Question: I am creating many button from JSON using java code
'''
Relativelayout rl = (Relativelayout) findById(R.id.layout_productos);
...
JSONArray jsonArray = new JSONArray(tmp.getString("productos"));
Button bt[] = new Button[jsonArray.length()];
for (int i = 0; i < jsonArray.length(); i ++){
final float scale = getResources().getDisplayMetrics().density;
int padding_40dp = (int) (40 * scale + 0.5f);
RelativeLayout.LayoutParams params = new RelativeLayout.LayoutParams(RelativeLayout.LayoutParams.WRAP_CONTENT, padding_40dp);
bt[i] = new Button(DetalleServicioActivity.this);
bt[i].setText(jsonArray.getJSONObject(i).getString("nombre"));
bt[i].setTag(jsonArray.getJSONObject(i).getString("id_producto"));
bt[i].setTextColor(Color.parseColor("#FFFFFF"));
bt[i].setBackgroundColor(Color.parseColor("#D8D8D8"));
bt[i].setLayoutParams(params);
bt[i].setEnabled(false);
bt[i].setOnClickListener(new View.OnClickListener() {
@Override
public void onClick(View v) {
}
});
rl.addView(bt[i]);
}
'''
inside 'Relativelayout'
'''
<RelativeLayout
android:id="@+id/layout_productos"
android:layout_width="wrap_content"
android:layout_height="wrap_content"
android:layout_marginTop="10dp"
>
</RelativeLayout>
'''
The problem is when is run the app, the buttons are created one upon another one.

But I need that they are located one next to the other and when the screen of a line jump approaches the edge to continue
How can I do that??
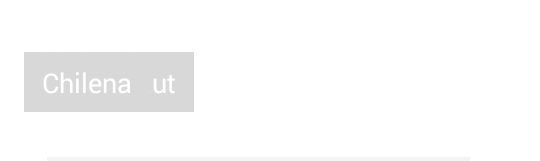
Answer: You need to add rule in order to have them aligned next to eachother. Rules are up to you.
'''
params.addRule(RelativeLayout.RIGHT_OF, previousViewId);
'''